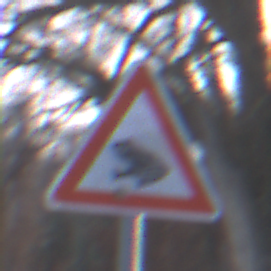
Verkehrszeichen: AmphibienwanderungRechts
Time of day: MorningAfternoon
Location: Outdoor (Nature)
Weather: PartlyCloudy
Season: NotSpecified
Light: Natural